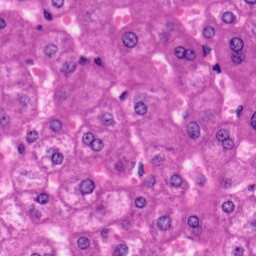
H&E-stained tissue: Liver